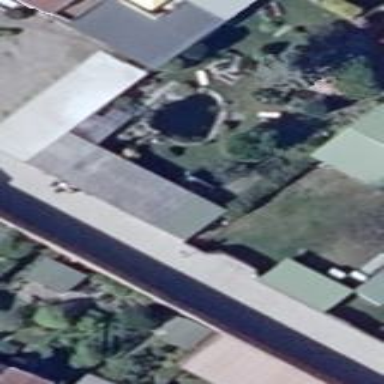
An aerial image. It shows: Group of garages.